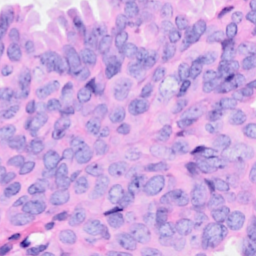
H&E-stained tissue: Breast